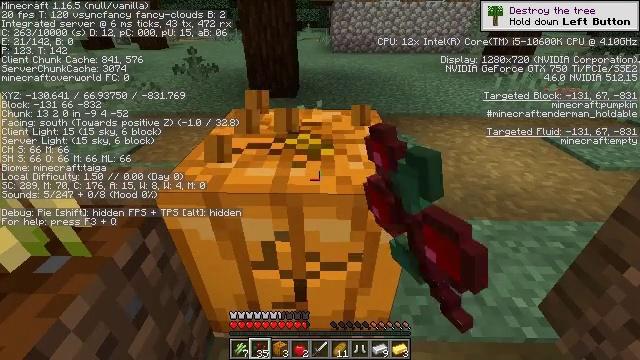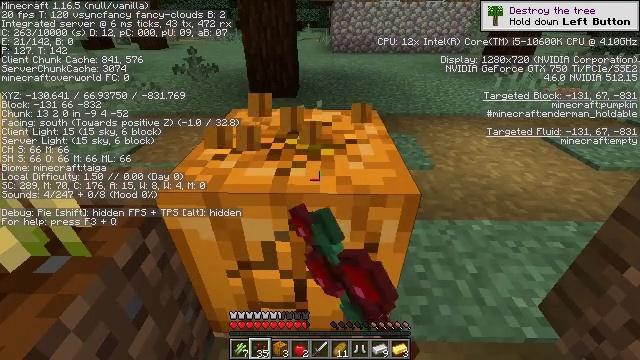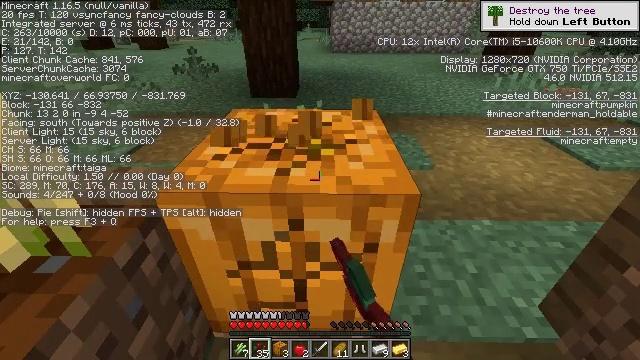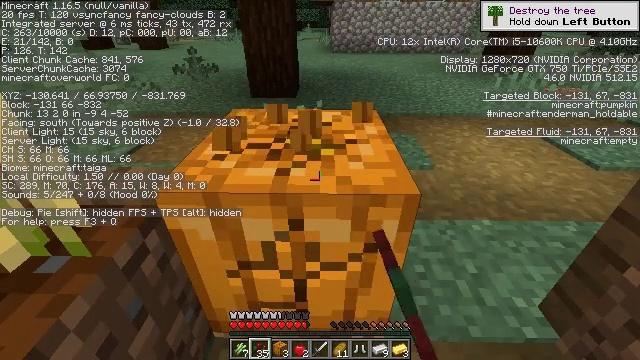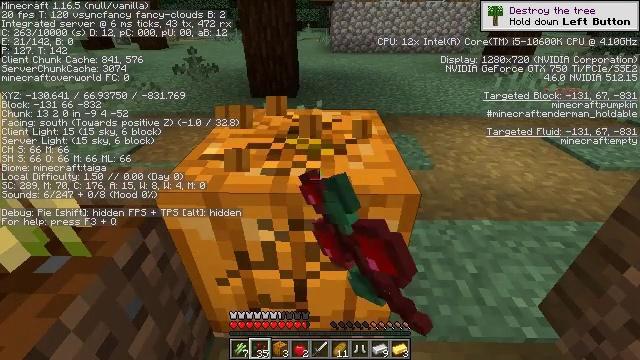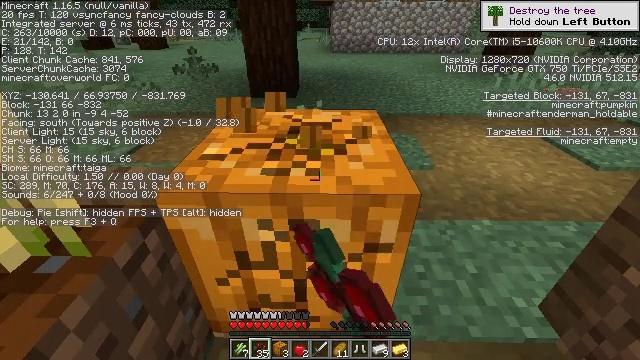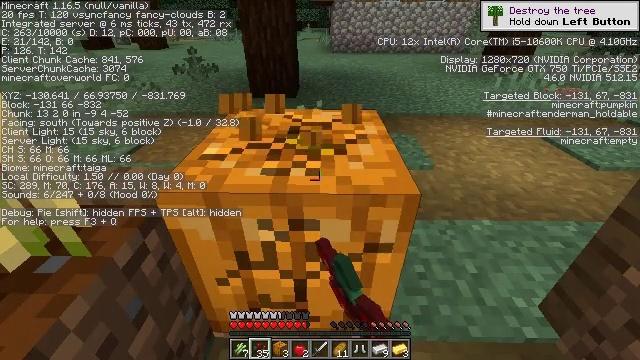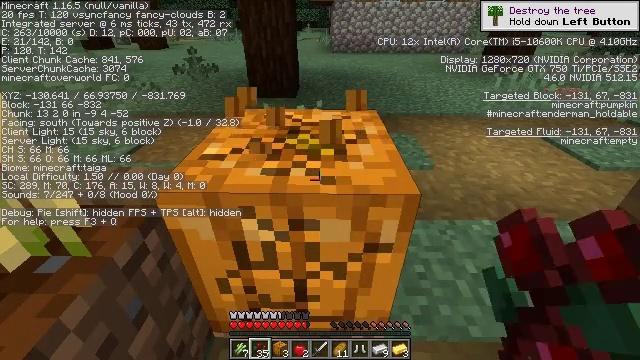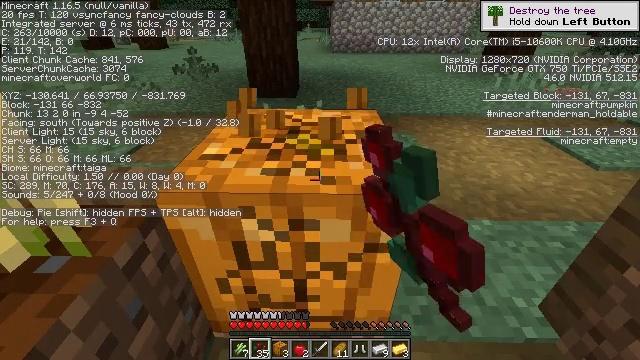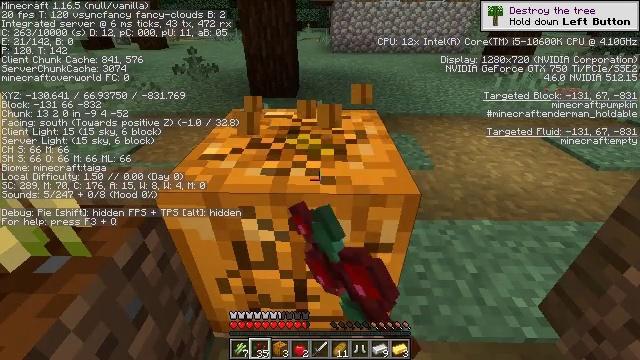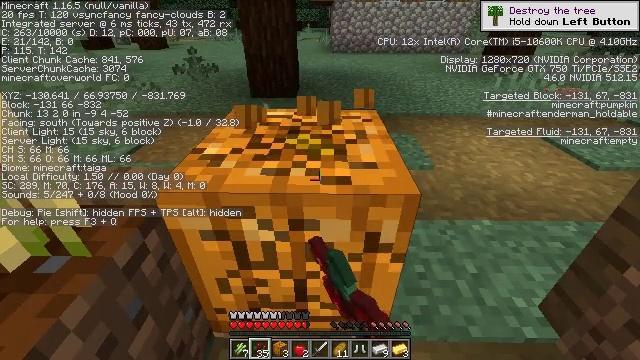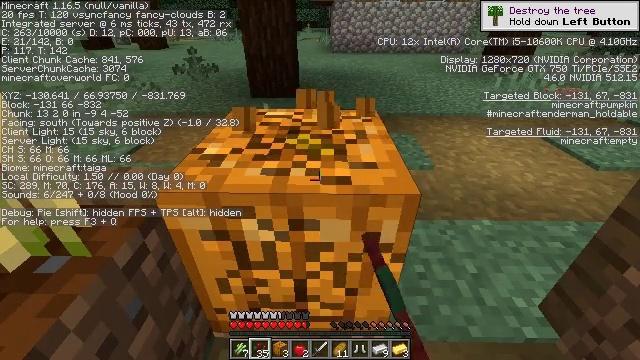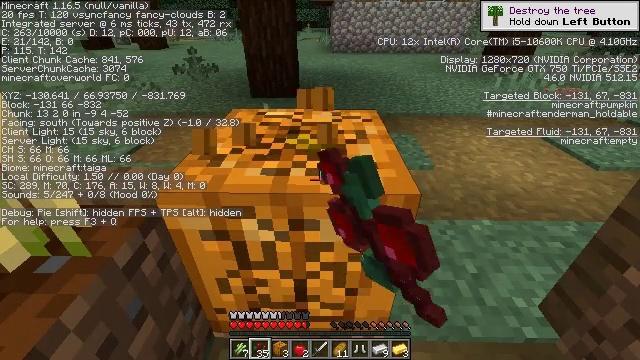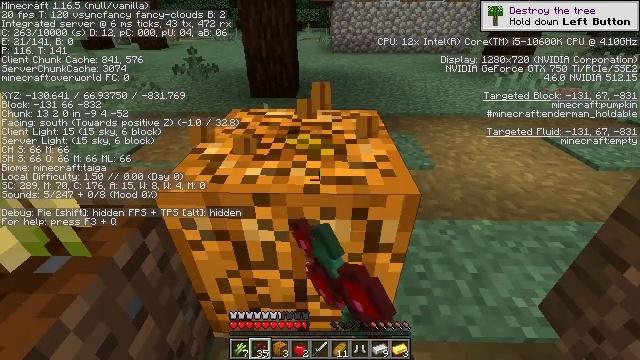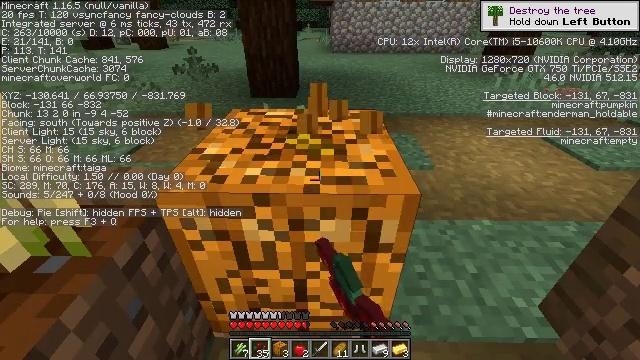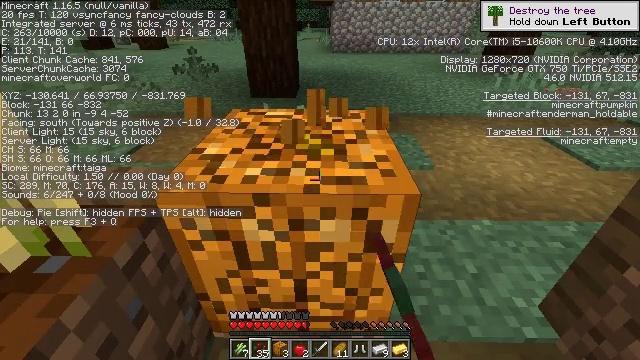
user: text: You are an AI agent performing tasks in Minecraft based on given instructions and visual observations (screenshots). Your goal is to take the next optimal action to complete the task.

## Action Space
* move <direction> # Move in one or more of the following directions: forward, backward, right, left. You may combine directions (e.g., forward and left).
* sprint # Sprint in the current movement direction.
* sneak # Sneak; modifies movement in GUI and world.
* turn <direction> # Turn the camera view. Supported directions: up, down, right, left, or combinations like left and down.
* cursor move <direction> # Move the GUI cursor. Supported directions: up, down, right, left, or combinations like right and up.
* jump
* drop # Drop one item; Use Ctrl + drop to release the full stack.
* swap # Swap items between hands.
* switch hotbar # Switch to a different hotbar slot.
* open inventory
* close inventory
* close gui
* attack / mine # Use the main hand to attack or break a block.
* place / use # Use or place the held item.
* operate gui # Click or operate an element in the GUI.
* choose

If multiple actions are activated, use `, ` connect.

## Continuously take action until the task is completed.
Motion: motion action
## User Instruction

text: Gather a pumpkin block.
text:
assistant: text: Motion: attack / mine
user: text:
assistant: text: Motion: attack / mine
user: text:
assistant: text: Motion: attack / mine
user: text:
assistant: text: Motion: attack / mine
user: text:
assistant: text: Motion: attack / mine
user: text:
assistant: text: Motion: attack / mine
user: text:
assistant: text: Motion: attack / mine
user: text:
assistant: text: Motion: attack / mine
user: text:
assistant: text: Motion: attack / mine
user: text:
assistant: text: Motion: attack / mine
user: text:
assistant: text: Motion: attack / mine
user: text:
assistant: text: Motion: attack / mine
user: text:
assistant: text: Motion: attack / mine
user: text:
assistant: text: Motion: attack / mine
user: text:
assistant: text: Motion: attack / mine
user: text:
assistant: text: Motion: attack / mine
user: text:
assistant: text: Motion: attack / mine
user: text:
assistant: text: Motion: attack / mine
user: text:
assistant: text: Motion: attack / mine
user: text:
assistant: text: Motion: attack / mine
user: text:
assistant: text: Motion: attack / mine
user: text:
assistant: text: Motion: no_op
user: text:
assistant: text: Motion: move forward
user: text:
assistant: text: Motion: move forward
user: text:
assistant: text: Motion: move forward and move right
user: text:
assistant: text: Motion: move forward and move right, turn left
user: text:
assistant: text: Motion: move forward and move right, turn left and up
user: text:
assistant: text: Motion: move forward and move right, turn left and up
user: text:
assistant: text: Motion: move forward and move right, turn left and up
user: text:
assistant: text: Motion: move forward and move right, turn left and up